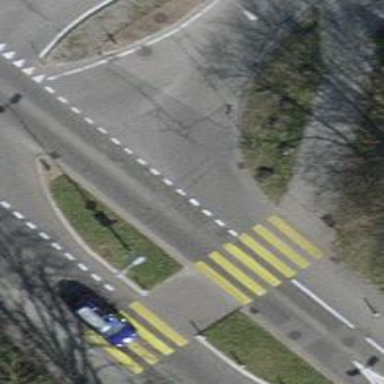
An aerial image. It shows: Crossing with traffic signals and markings.